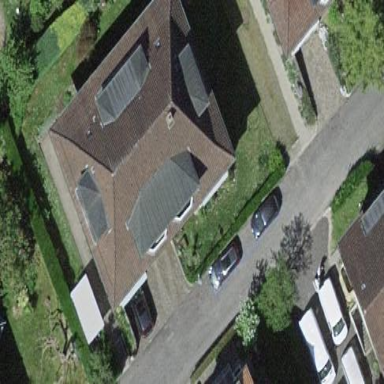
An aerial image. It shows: Residential building with hipped roof.